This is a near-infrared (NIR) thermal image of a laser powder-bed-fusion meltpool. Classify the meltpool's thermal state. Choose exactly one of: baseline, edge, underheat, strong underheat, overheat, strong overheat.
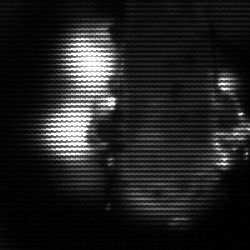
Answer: strong underheat